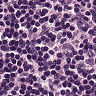
Metastatic tissue present: no